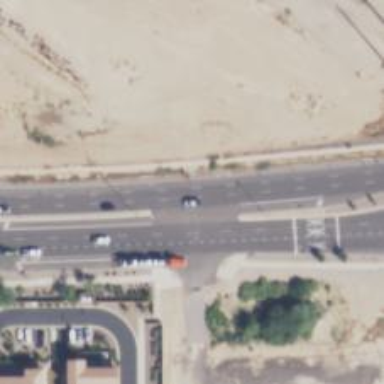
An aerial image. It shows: Asphalt road with secondary link designation.